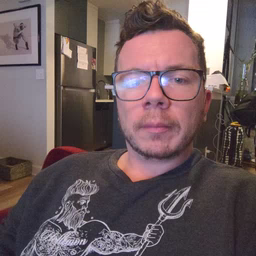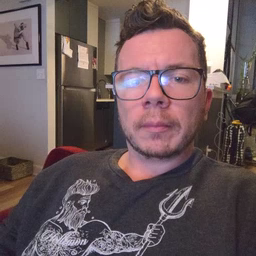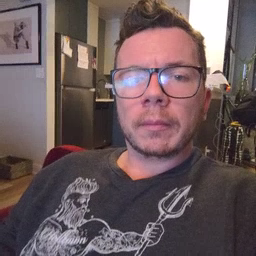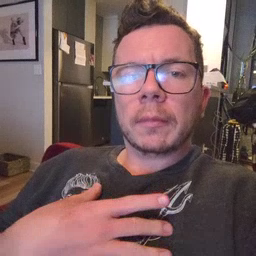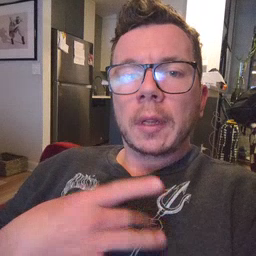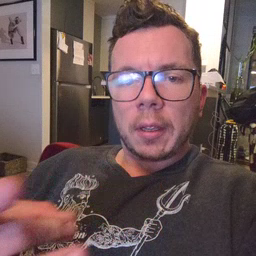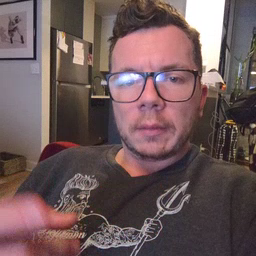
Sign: like